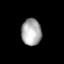
Tissue: lung
Cell type: Epithelial cells
Senescence score: 0.177
Nuclear area (px): 520
Mean DAPI intensity: 171.917